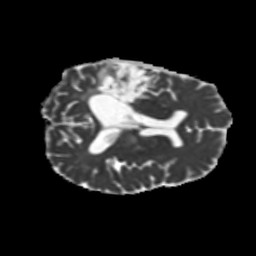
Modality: MD
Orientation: axial
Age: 49
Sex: male
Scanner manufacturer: siemens
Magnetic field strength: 3 T
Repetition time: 5.25 s
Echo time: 0.08 s